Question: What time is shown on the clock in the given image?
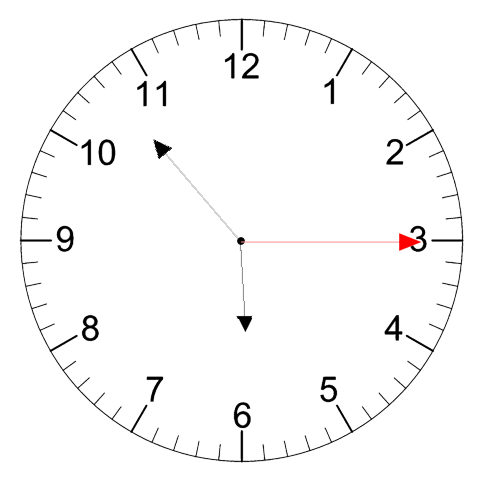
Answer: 05:53:15